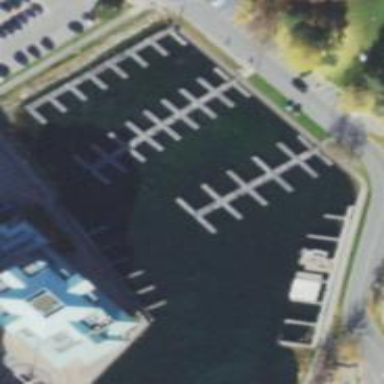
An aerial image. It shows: Marina on leisure land.